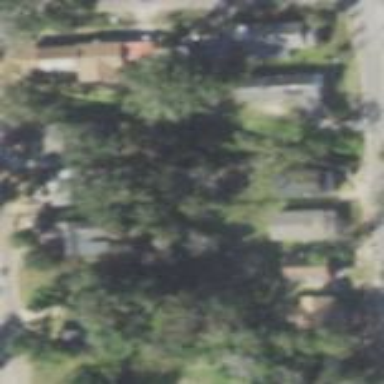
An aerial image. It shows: Residential area composed of single-family homes.